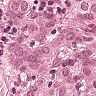
Metastatic tissue present: yes